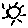
Label: sun